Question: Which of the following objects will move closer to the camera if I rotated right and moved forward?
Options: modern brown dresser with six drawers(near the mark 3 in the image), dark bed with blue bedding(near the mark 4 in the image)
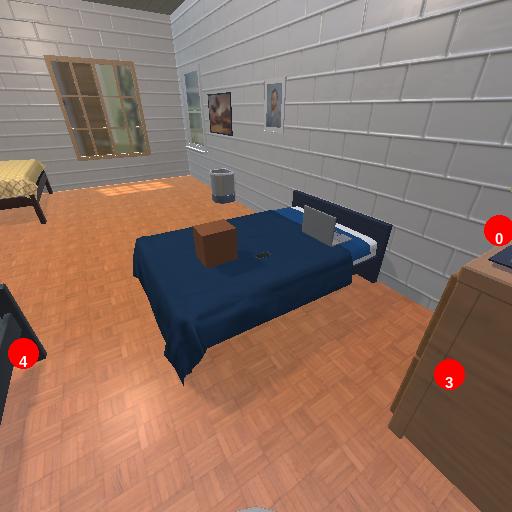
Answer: modern brown dresser with six drawers(near the mark 3 in the image)